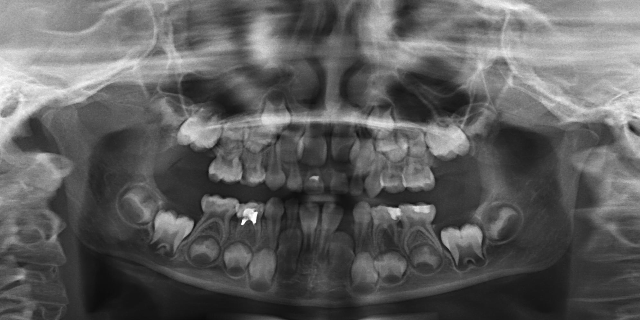
child